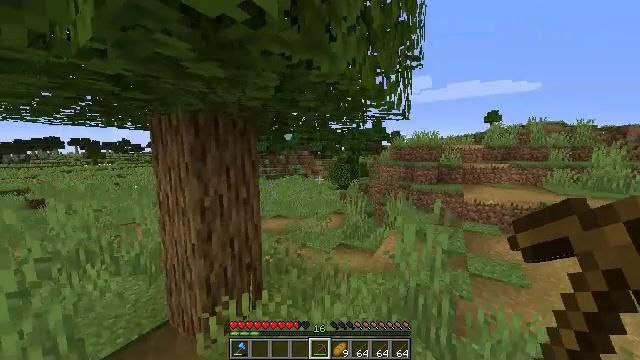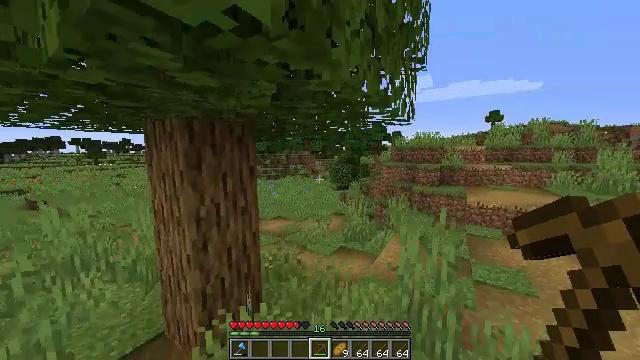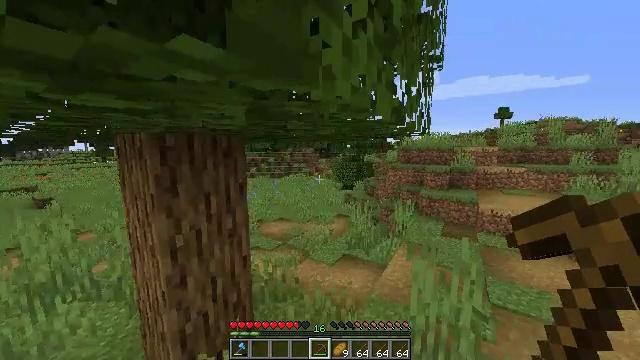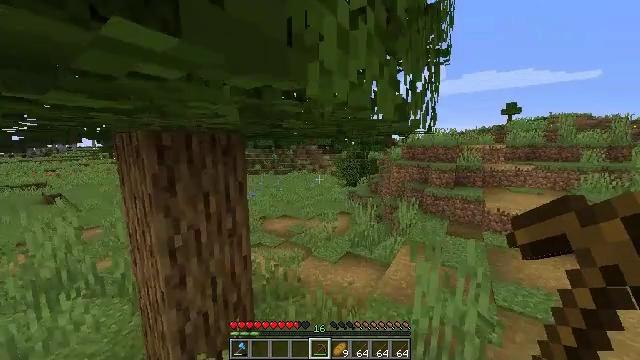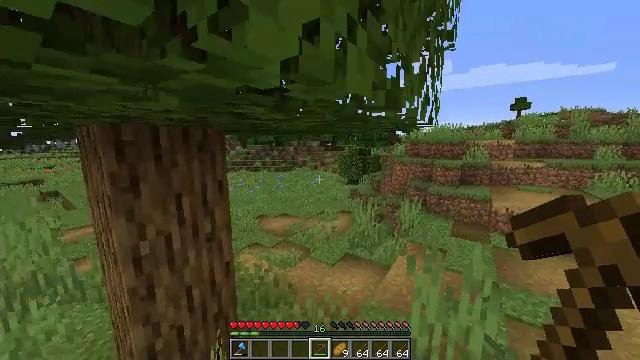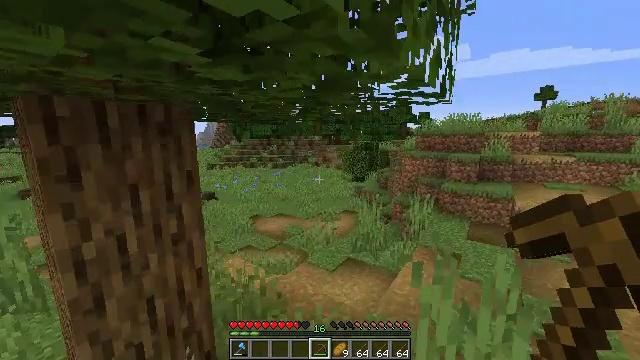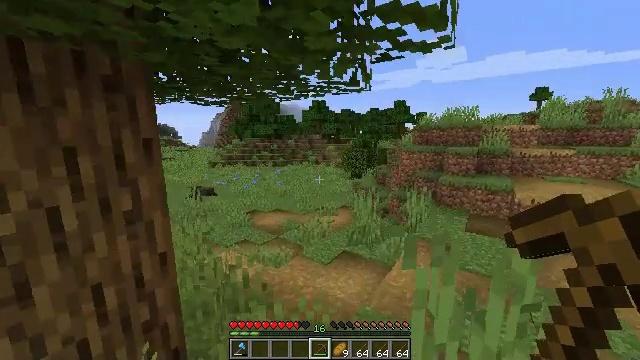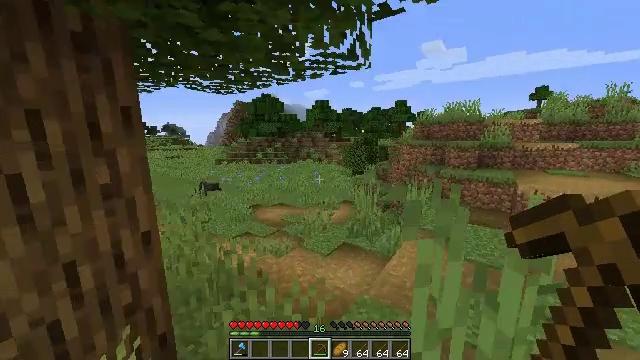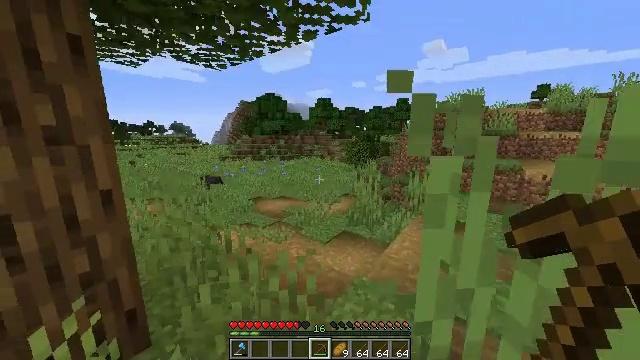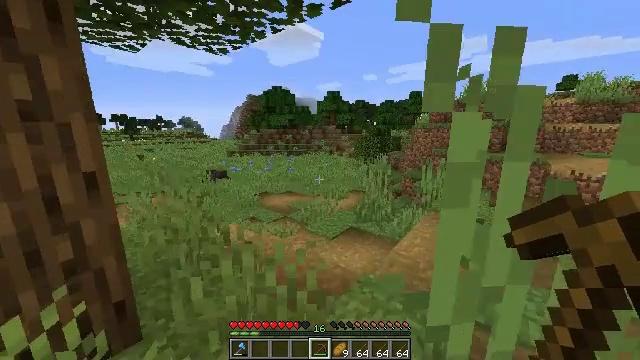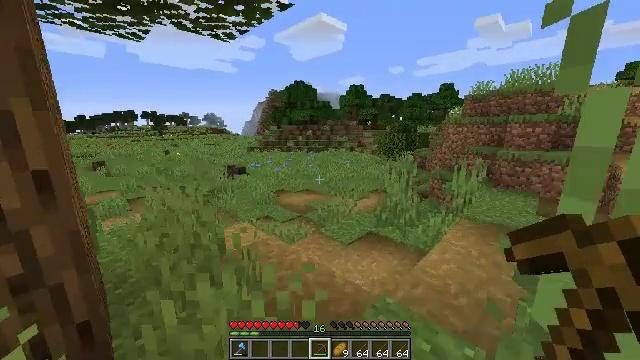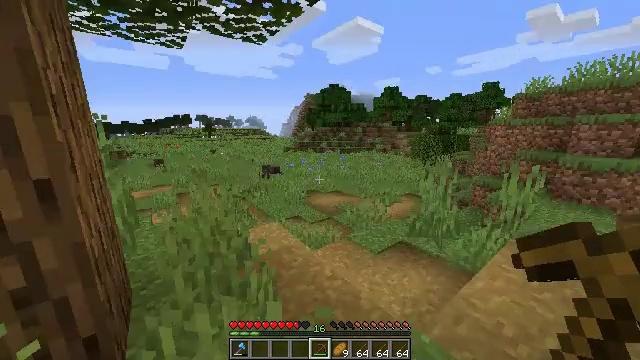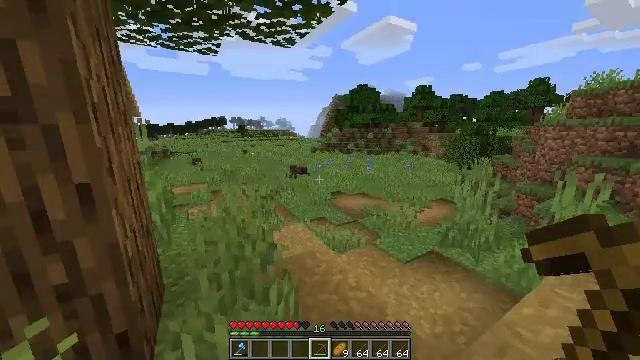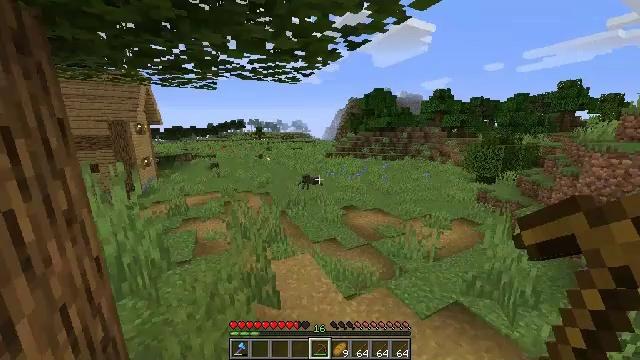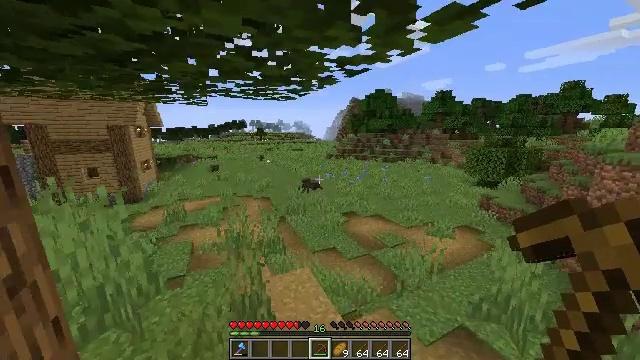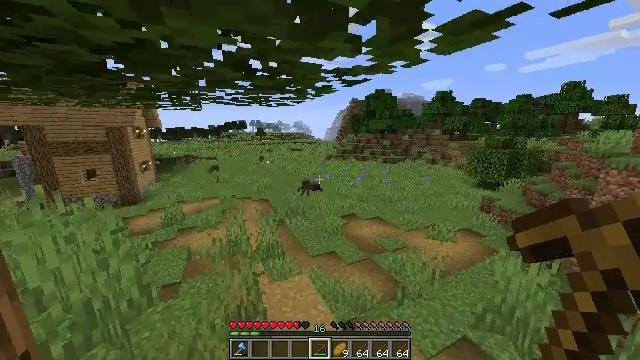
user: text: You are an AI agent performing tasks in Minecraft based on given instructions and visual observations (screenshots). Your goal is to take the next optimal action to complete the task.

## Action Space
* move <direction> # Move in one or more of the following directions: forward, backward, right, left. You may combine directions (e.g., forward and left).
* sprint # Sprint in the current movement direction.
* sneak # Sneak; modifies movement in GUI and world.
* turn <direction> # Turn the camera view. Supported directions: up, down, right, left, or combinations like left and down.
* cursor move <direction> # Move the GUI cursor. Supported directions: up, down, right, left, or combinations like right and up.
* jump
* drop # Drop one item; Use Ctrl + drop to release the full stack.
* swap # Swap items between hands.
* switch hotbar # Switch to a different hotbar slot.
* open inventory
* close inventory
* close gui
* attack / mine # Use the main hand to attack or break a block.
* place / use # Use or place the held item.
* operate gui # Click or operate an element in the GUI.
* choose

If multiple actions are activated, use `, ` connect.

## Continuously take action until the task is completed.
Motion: motion action
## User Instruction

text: Gather netherrack as a building material.
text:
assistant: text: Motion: move forward, sprint
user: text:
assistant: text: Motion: move forward, sprint, turn left
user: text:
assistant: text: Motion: move forward, sprint, turn left
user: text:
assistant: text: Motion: move forward, sprint
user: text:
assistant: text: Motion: move forward, sprint
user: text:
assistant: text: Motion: move forward, sprint
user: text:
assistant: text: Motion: move forward, sprint
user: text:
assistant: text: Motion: move forward, sprint
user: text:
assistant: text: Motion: move forward, sprint, turn left
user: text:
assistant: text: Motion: move forward, sprint, turn left
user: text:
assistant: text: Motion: move forward, sprint, turn left
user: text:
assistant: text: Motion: move forward, sprint, turn left, jump
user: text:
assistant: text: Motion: move forward, sprint, turn left, jump
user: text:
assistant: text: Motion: move forward, sprint, jump
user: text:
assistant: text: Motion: move forward, sprint, jump
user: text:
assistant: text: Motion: move forward, sprint, jump
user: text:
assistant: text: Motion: move forward, sprint, jump
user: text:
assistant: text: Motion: move forward, sprint, jump
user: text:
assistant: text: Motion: move forward, sprint, jump
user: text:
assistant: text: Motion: move forward, sprint, turn left, jump
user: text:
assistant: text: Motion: move forward, sprint, turn left, jump
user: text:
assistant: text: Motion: move forward, sprint, jump
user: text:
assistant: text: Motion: move forward, sprint, jump
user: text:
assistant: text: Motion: move forward, sprint, jump
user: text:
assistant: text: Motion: move forward, sprint, jump
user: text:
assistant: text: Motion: move forward, sprint, jump
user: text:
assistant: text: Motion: move forward, sprint, jump
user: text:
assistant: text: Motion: move forward, sprint, jump
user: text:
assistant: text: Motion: move forward, sprint, jump
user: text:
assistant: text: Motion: move forward, jump